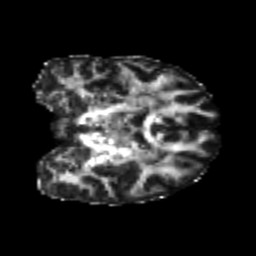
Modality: FA
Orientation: coronal
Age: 23
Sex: female
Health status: healthy
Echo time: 0.074 s